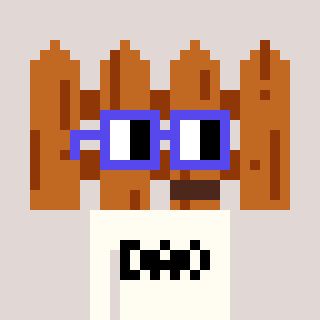
a pixel art character with square blue glasses, a fence-shaped head and a grayscale-colored body on a warm background